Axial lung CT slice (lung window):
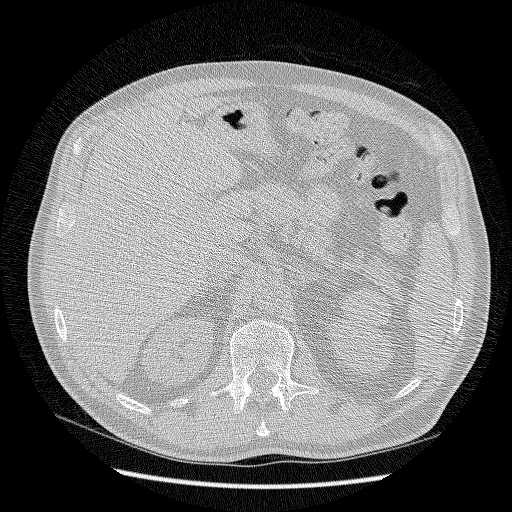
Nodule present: no